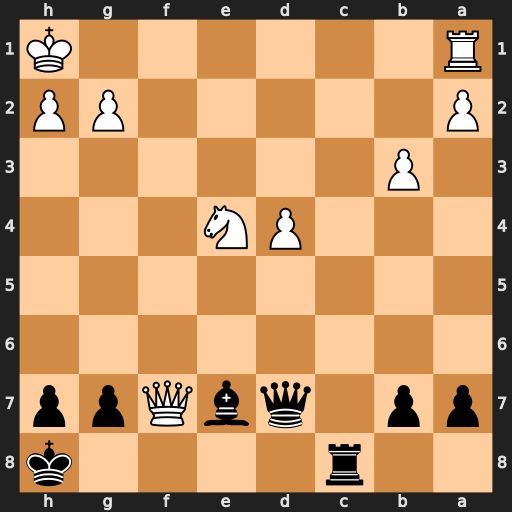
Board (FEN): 2r4k/pp1qbQpp/8/8/3PN3/1P6/P5PP/R6K
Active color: b
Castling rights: -
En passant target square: -
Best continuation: Qxd4 Re1 Qxe4 Qe8+ Rxe8